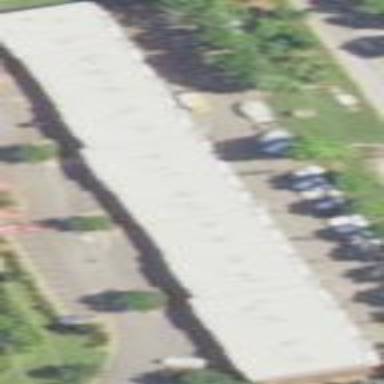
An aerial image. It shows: Commercial building.